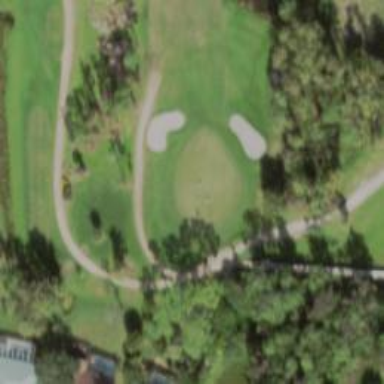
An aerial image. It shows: Footway that resembles golf path.